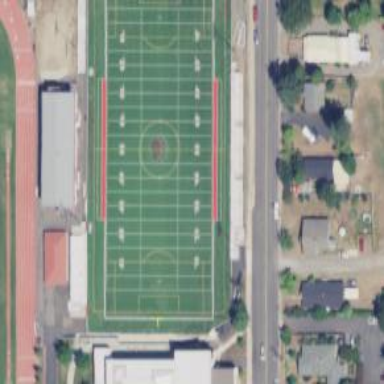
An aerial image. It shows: Artificial turf pitch used for American football.